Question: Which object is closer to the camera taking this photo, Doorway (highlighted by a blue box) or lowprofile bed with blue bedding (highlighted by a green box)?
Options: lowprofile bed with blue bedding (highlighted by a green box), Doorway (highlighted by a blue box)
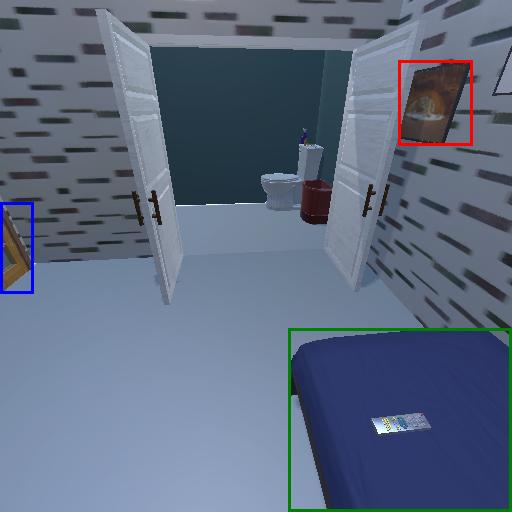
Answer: lowprofile bed with blue bedding (highlighted by a green box)